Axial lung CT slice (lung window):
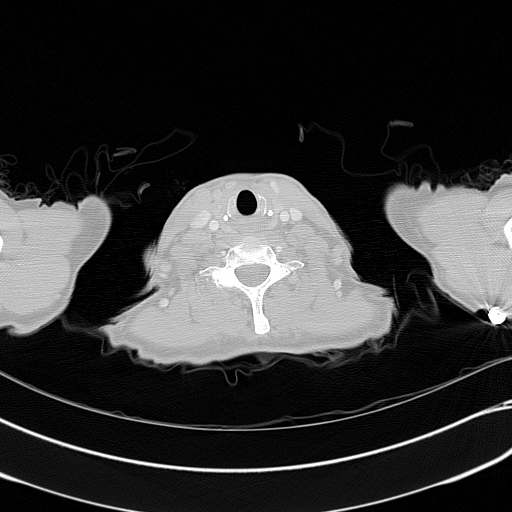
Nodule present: no